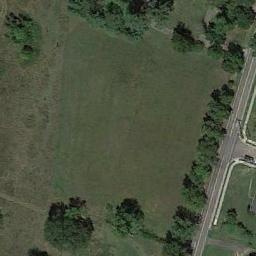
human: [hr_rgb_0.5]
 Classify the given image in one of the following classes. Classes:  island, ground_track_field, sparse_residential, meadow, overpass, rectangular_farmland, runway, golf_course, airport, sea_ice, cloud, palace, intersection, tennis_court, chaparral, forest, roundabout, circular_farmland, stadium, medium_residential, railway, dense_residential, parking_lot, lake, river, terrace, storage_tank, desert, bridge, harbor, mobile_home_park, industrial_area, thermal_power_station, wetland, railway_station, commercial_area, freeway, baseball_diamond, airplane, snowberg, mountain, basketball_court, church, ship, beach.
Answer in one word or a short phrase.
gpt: meadow